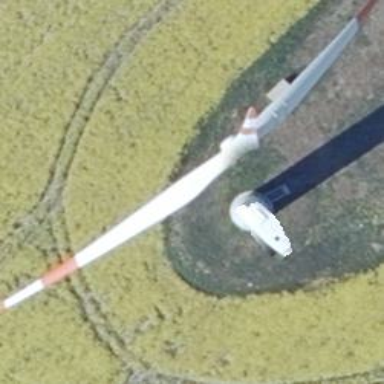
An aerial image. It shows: Wind generator using wind turbines of horizontal axis.